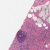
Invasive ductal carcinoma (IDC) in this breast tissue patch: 0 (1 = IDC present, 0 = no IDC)